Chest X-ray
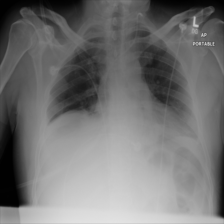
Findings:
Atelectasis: positive
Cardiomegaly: negative
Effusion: negative
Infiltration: positive
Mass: negative
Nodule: negative
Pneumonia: negative
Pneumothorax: negative
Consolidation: positive
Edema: negative
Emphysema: negative
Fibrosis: negative
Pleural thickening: negative
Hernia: negative